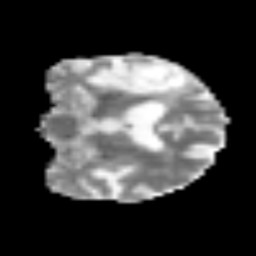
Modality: MD
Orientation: coronal
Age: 69
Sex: male
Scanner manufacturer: siemens
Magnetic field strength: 3 T
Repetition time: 3.2 s
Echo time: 0.081 s